Question: I've been struggling with this issue for several hours. I have an Authentication ViewController which will push to a tabBarController if the user is logged in. This will automatically create a backButton in the ViewControllers connected to the tabBarController. i'm trying to hide this back button. Here is an image of my tabBarController and the viewControllers:

I've tried several things like:
'''
self.navigationItem.hidesBackButton = YES;
self.navigationItem.leftBarButtonItem=nil;
[self.navigationItem setHidesBackButton:YES animated:YES];
'''
None of the above seem to help. Could it be something with the tabBarController? since I do not have any issues with other viewControllers which isn't connected to tabBarController.
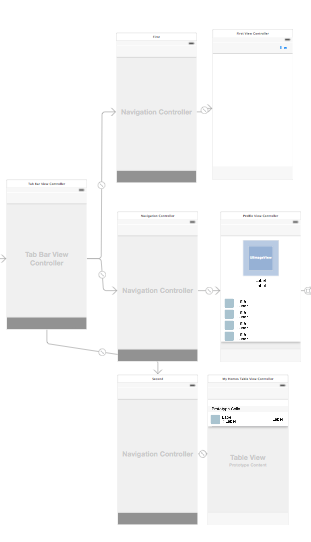
Answer: The Issue was that my initial view Controller was embedded in a navigationController. i Had to hide the navigationBar in that controller in order to fix the issue. Hopes it helps someone else.